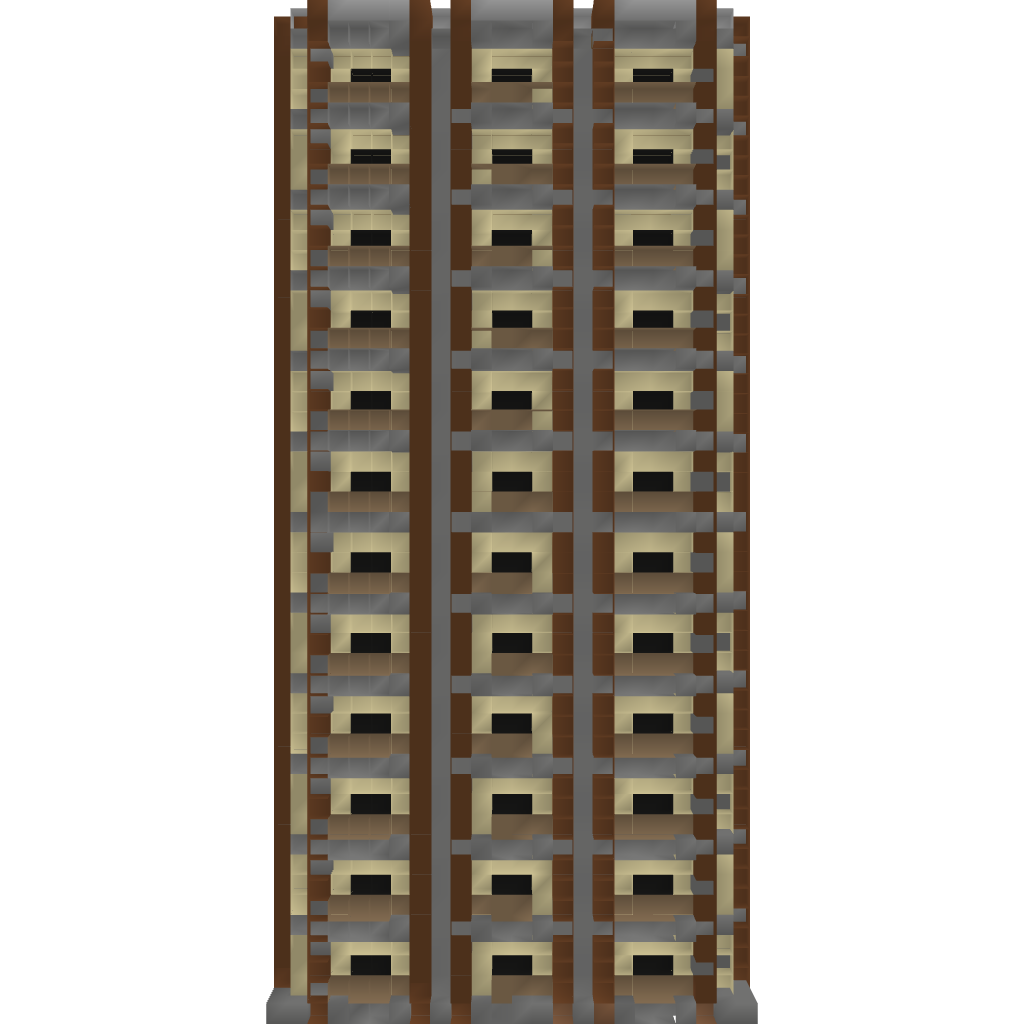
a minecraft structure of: Modern Skyscraper #1